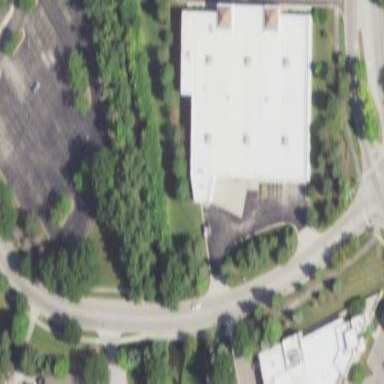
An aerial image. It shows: Building that houses fitness center focused on athletics.